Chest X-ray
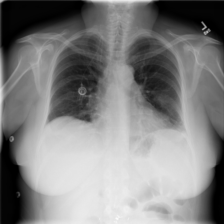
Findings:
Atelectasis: positive
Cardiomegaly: negative
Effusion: negative
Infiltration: positive
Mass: negative
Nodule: negative
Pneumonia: negative
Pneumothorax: negative
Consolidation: negative
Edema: negative
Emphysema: negative
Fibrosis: negative
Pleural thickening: negative
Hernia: negative